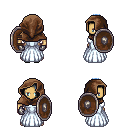
a pixel art fantasy rpg character, male body template, human, tanned skin, underdress, metal pants, white cyan long mohawk hairstyle, cloth hood, metal gloves, gray slippers, shield, four views (front, back, left, right), 2x2 character sprite sheet, small pixel art, hard edges, no anti-aliasing